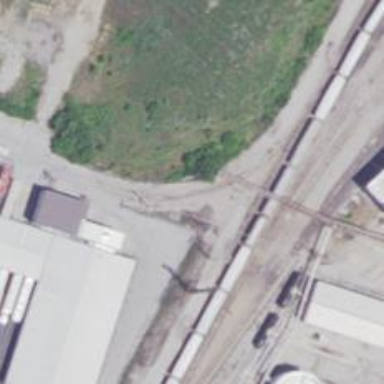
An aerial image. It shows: Railway siding for service.